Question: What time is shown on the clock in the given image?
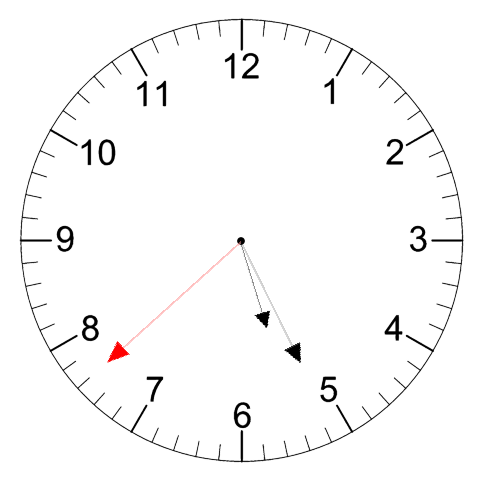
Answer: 05:25:38